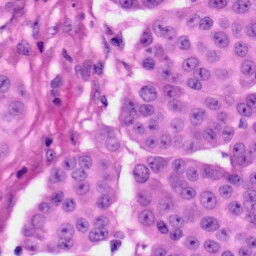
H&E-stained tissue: Skin